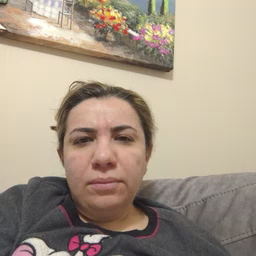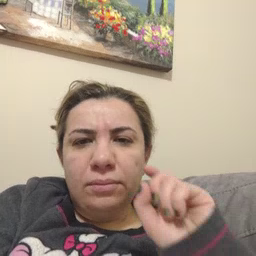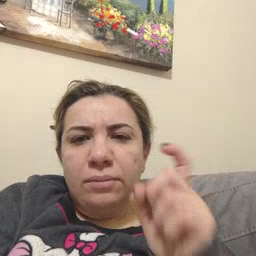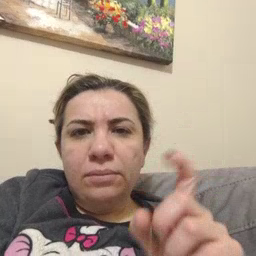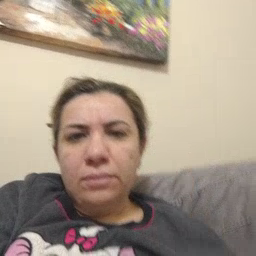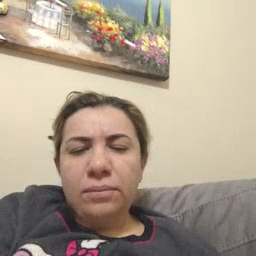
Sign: gift